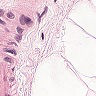
Metastatic tissue present: no